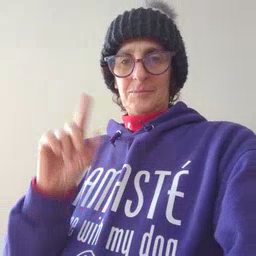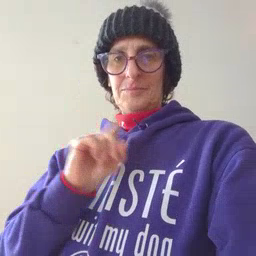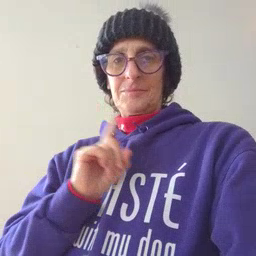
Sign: where